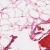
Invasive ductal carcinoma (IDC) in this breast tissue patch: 0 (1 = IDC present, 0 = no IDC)